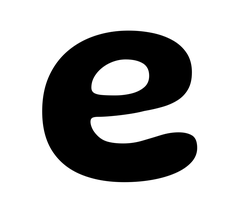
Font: Gluten_SemiBold